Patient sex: M
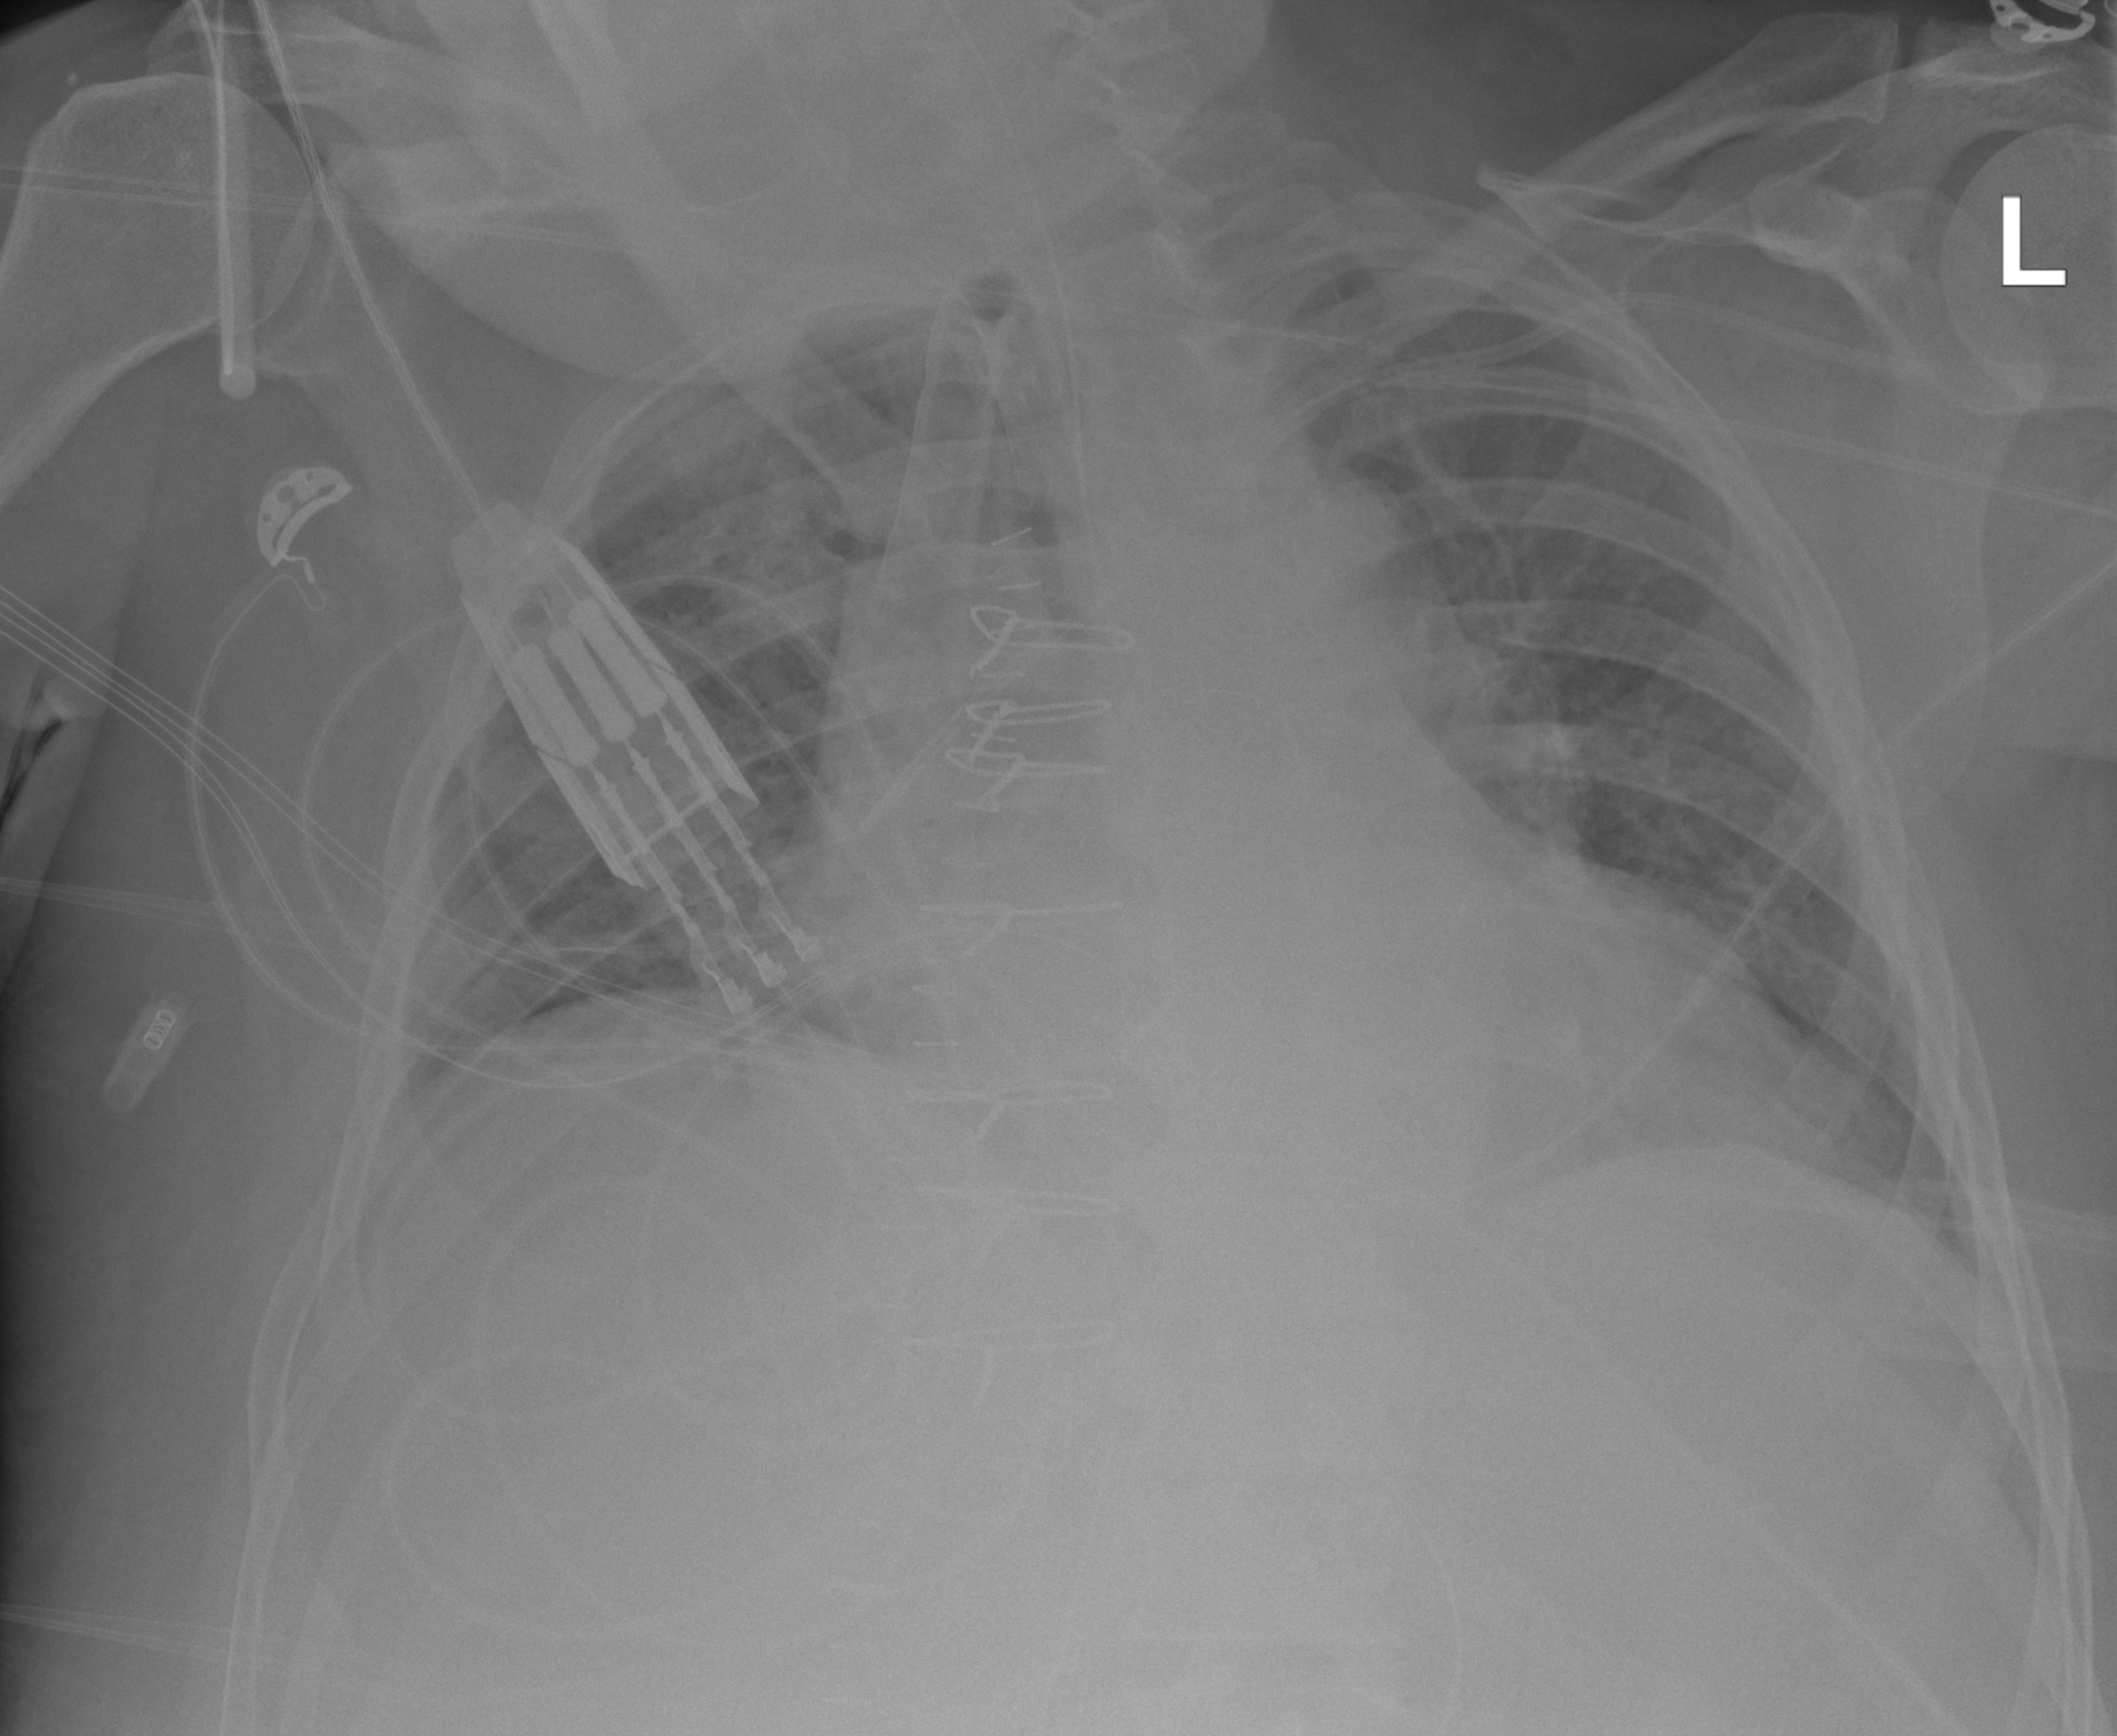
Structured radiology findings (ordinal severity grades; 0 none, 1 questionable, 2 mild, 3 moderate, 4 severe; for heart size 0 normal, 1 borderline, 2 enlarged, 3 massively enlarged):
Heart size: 2
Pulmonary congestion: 2
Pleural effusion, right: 0
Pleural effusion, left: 0
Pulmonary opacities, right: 1
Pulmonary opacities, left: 0
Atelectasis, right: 2
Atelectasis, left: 0